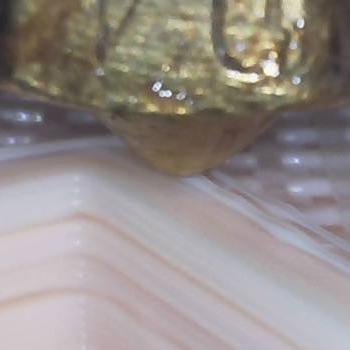
Flow rate: 47%